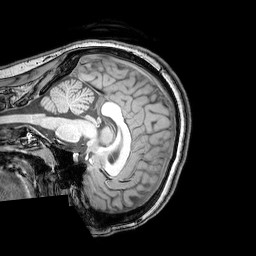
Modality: T1w
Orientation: sagittal
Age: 23
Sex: female
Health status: healthy
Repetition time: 0.081 s
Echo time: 0.037 s